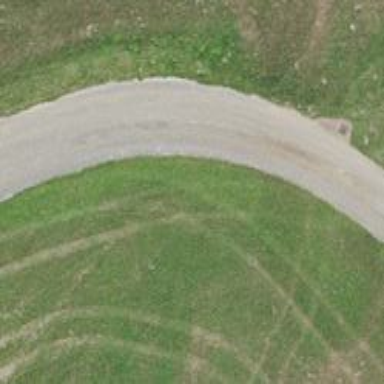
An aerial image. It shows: Service road with paved surface.